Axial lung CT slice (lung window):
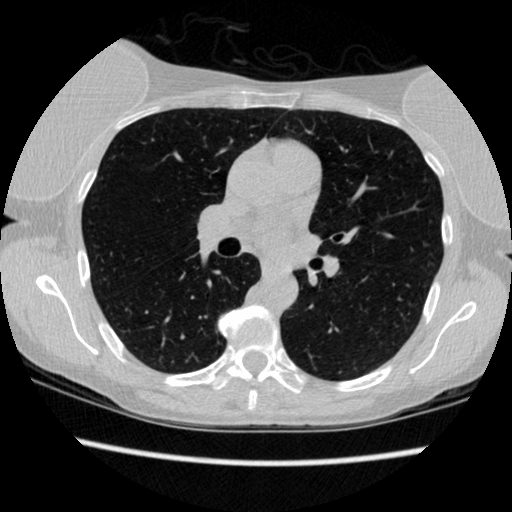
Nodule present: no